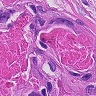
Metastatic tissue present: yes